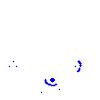
Particle: pion